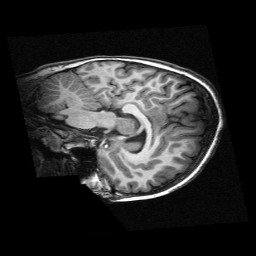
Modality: T1w
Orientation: sagittal
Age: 13
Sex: female
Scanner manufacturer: siemens
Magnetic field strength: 3 T
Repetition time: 2.3 s
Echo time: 0.00336 s